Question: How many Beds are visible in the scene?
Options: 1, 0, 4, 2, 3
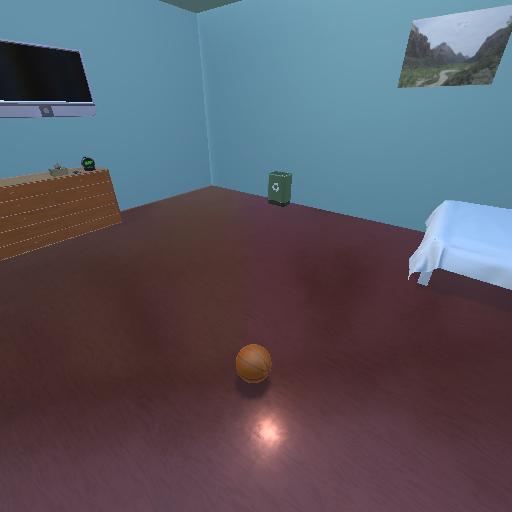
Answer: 1